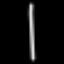
Label: line